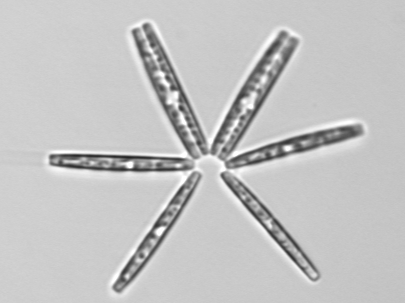
Label: Thalassionema